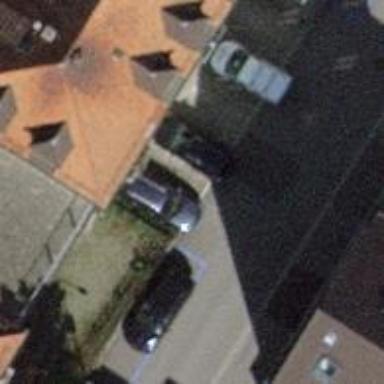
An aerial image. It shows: Street side parking area.